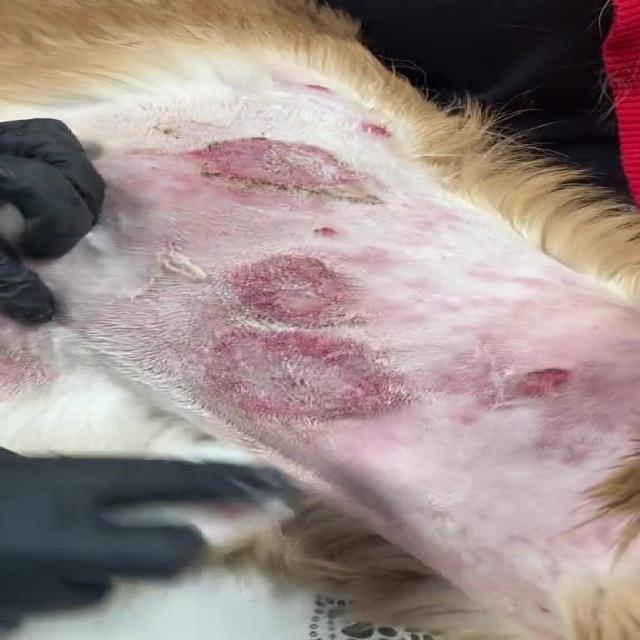
Canine dermatitis — inflammation of the skin presenting with erythema, pruritus, papules, and excoriation. May be allergic, contact, or atopic in origin.